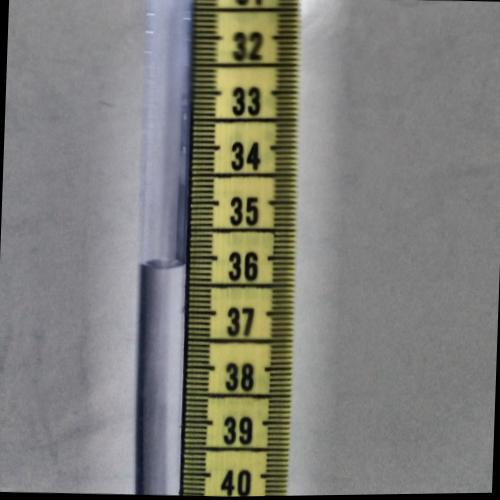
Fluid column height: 36.2 cm